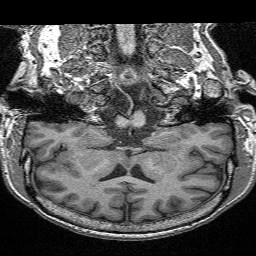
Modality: T1w
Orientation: sagittal
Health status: ill
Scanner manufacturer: siemens
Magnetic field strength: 3 T
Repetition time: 2.3 s
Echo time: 0.00298 s